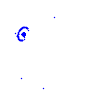
Particle: electron